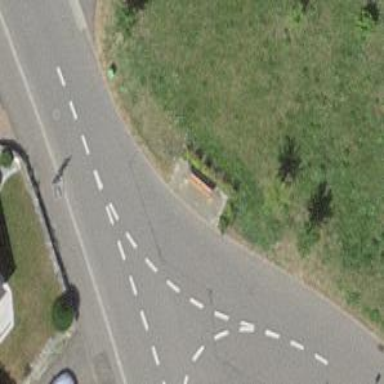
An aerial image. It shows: Bench.